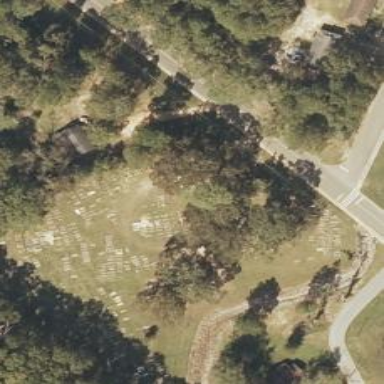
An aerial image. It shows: Cemetery.